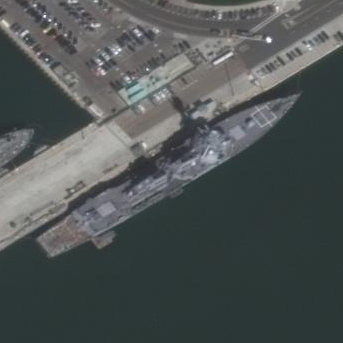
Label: Arleigh_Burke-class_destroyer